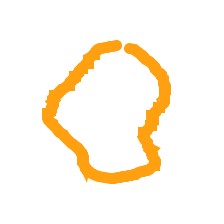
Shape: circle